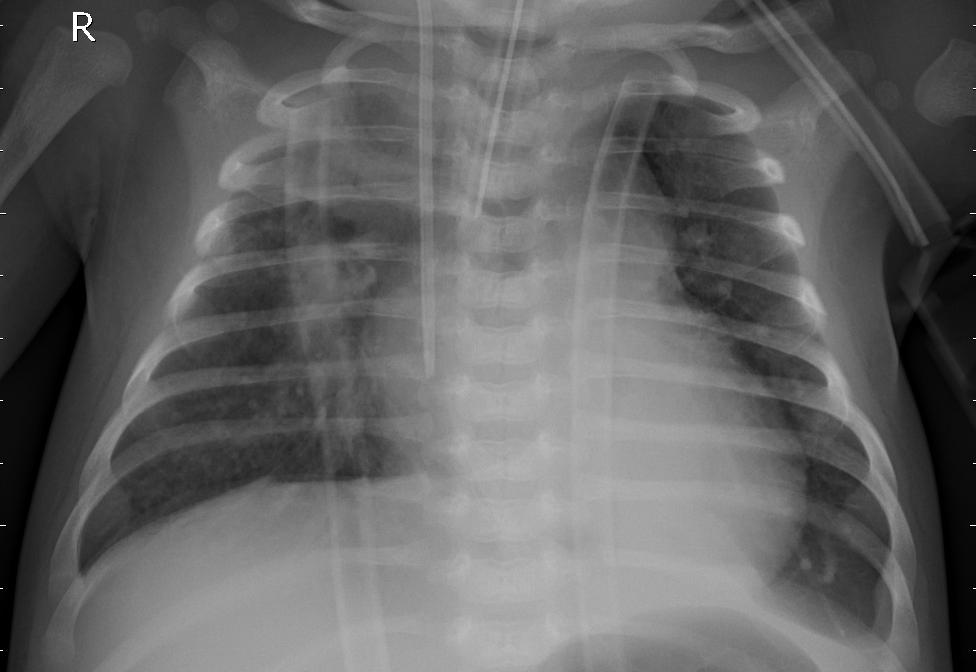
Diagnosis: PNEUMONIA